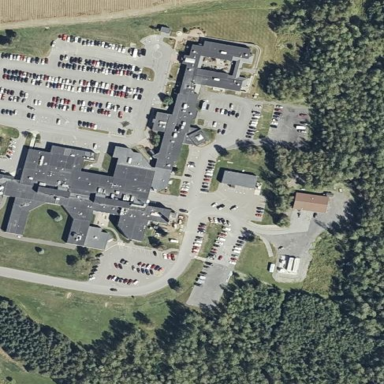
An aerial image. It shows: Hospital building.